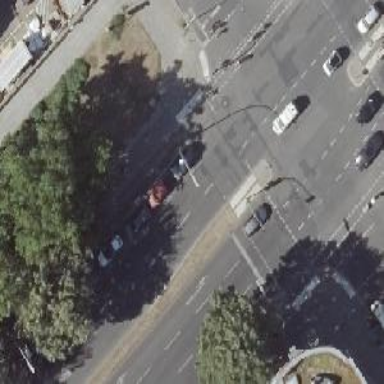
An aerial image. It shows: Secondary road with asphalt surface. There is cycle track on the right side of the road.